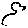
Label: bird